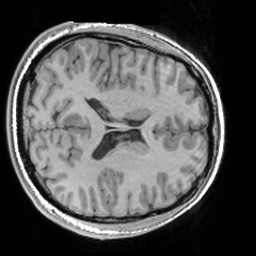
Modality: T1w
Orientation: axial
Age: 30
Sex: male
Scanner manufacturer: siemens
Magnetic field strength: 3 T
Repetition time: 1.63 s
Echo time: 0.00311 s